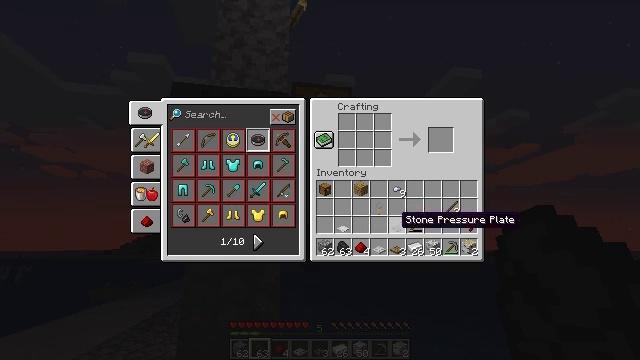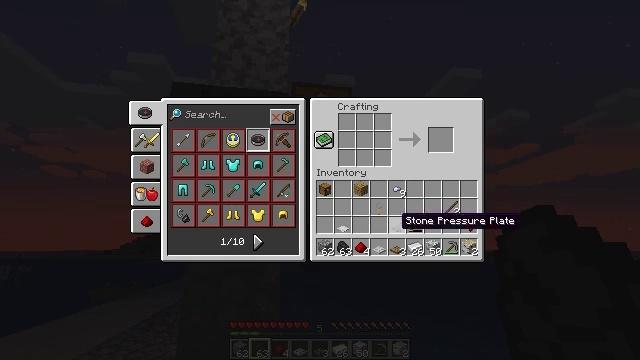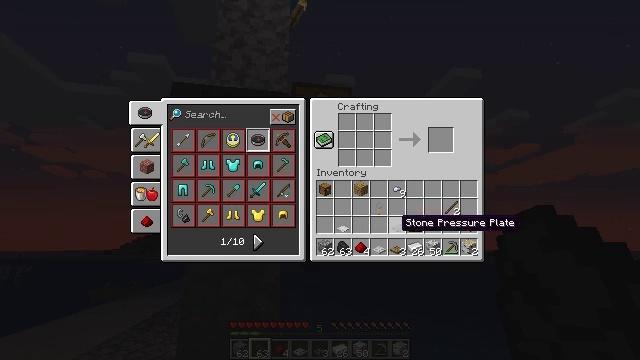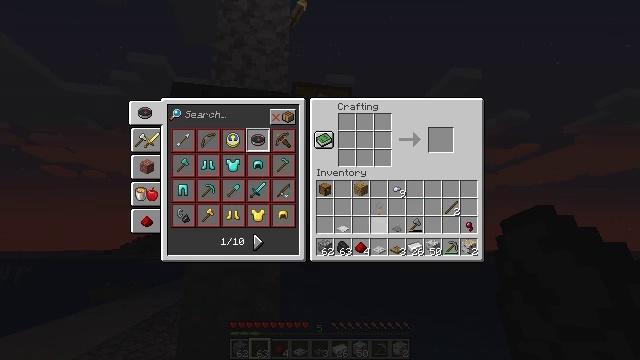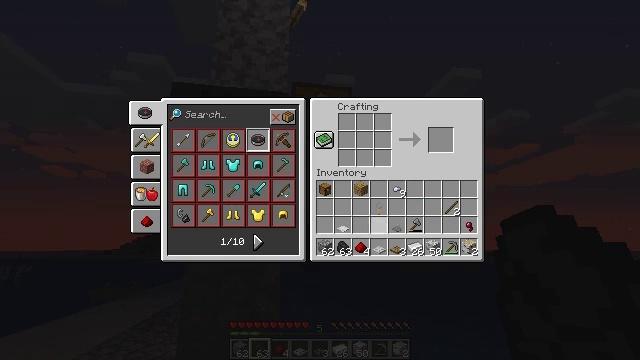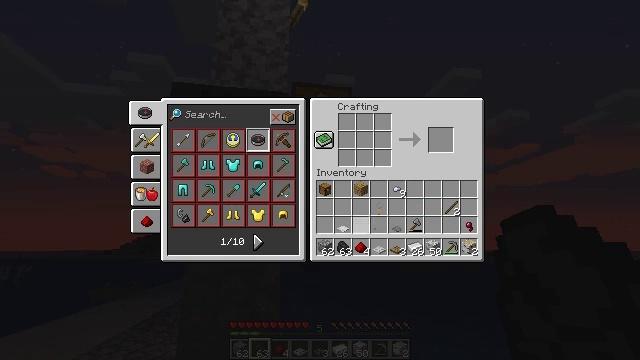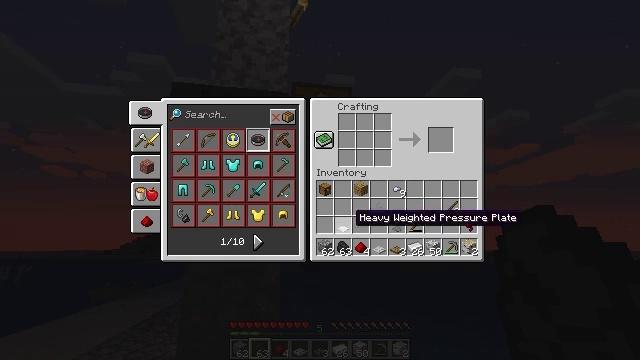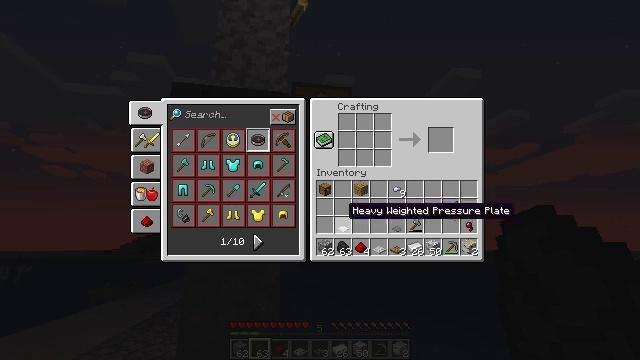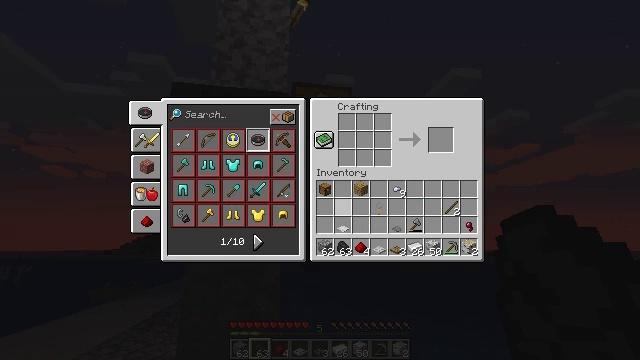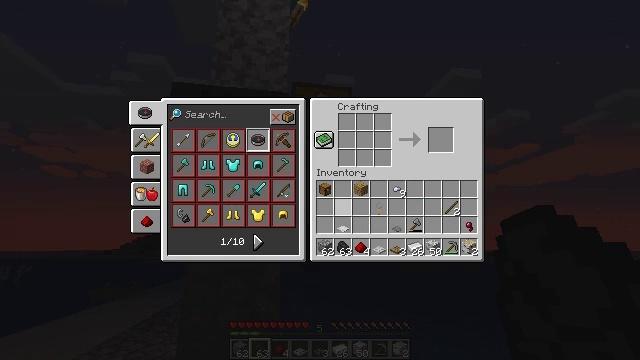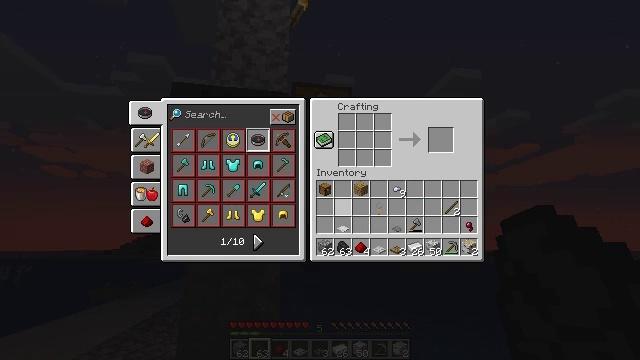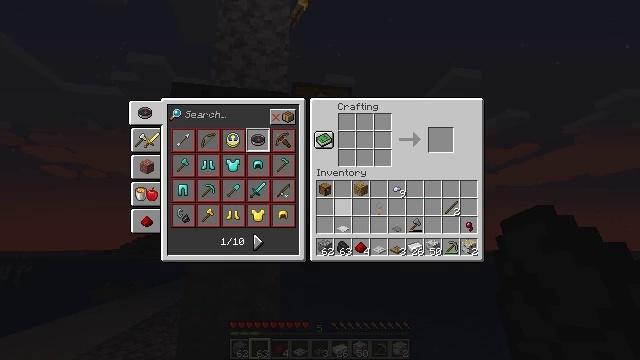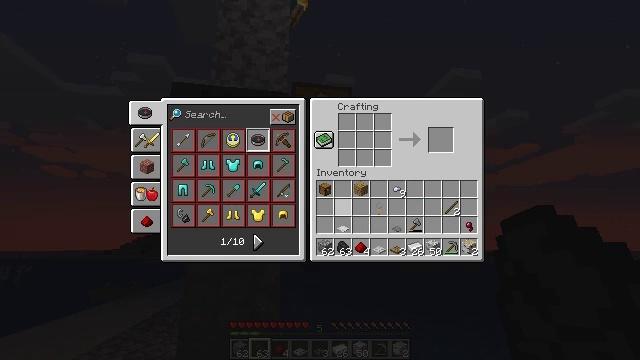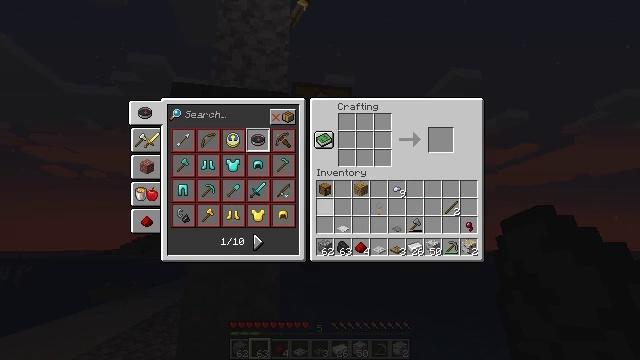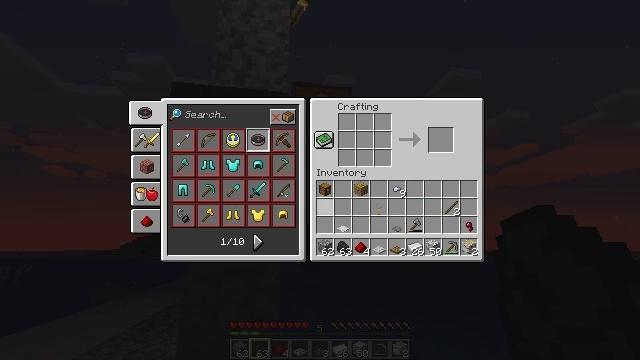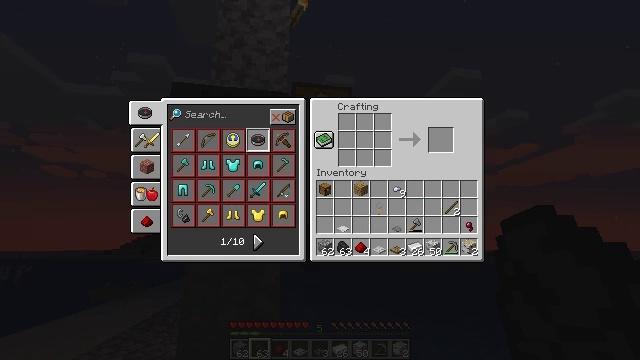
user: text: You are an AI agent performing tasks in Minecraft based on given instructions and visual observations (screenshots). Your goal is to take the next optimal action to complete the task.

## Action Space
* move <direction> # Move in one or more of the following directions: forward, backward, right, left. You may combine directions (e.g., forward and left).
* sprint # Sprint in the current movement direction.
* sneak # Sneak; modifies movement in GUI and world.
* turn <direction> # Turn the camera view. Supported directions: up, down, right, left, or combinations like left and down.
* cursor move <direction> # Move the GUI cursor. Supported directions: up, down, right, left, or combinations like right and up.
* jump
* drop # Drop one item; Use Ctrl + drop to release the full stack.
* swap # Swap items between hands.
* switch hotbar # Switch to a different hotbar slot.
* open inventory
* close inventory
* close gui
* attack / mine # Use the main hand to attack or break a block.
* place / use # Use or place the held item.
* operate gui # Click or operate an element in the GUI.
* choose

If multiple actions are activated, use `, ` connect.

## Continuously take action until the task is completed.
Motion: motion action
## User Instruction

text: Take iron ingots to craft a detector rail.
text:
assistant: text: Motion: no_op
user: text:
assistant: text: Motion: no_op
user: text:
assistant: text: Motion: cursor move left
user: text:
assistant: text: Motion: cursor move left
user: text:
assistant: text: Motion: cursor move left
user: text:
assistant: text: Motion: cursor move left
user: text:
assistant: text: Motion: no_op
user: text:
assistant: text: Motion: cursor move up
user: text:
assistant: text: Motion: no_op
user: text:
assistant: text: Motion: no_op
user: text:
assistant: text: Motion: no_op
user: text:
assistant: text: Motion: no_op
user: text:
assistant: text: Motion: cursor move left
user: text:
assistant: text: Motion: cursor move left
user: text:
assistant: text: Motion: no_op
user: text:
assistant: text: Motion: cursor move left and down
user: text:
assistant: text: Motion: cursor move left
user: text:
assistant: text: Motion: no_op
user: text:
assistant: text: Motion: no_op
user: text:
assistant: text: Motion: no_op
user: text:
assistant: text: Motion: no_op
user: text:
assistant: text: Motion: cursor move left
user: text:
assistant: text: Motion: cursor move left
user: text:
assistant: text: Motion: no_op
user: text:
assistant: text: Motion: no_op
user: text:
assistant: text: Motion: no_op
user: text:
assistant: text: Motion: no_op
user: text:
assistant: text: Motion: no_op
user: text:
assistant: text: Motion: no_op
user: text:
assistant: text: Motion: no_op